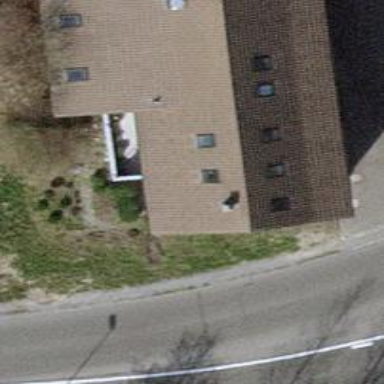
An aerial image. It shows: Gabled roof on residential building.